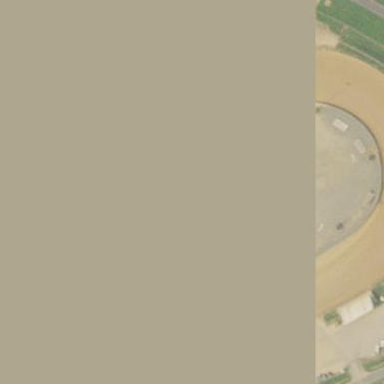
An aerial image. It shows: Dirt raceway for motor sports.